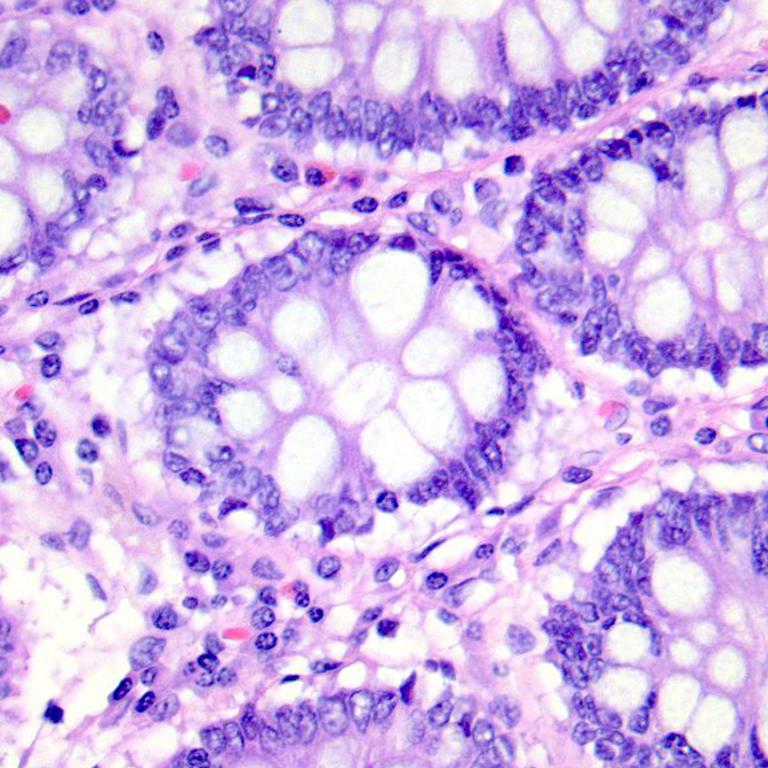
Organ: colon
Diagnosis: benign